Breast ultrasound image
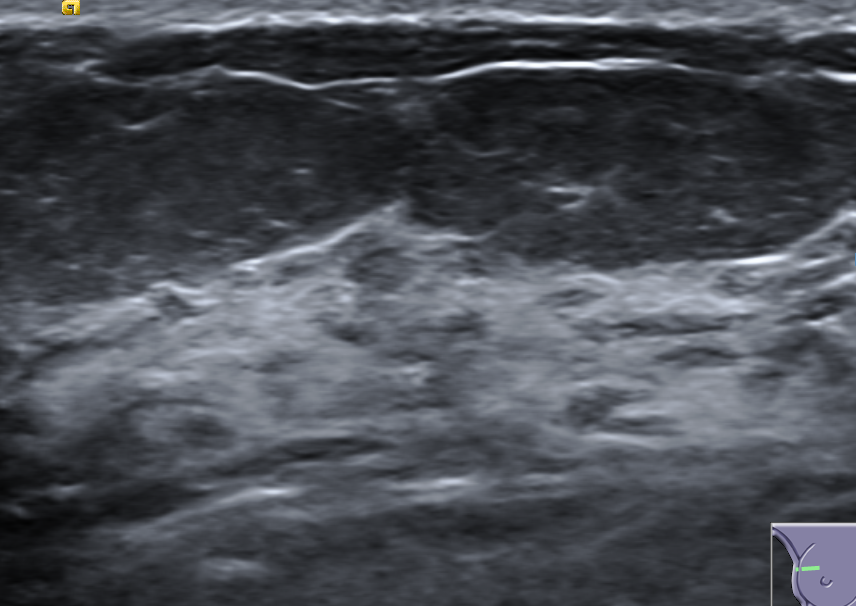
Diagnosis: normal